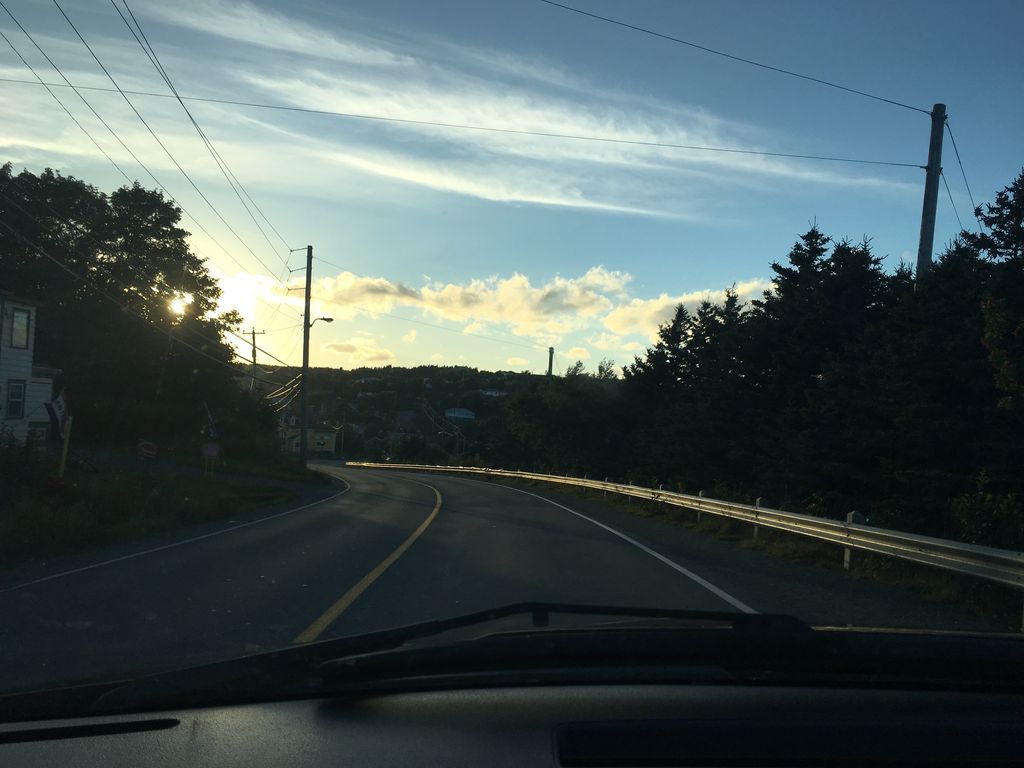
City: st_johns